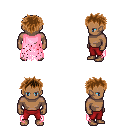
a pixel art fantasy rpg character, male body template, human, dark skin, pink tattered cape, red pants, brown bedhead hairstyle, four views (front, back, left, right), 2x2 character sprite sheet, small pixel art, hard edges, no anti-aliasing